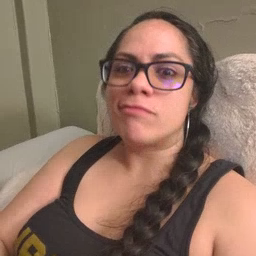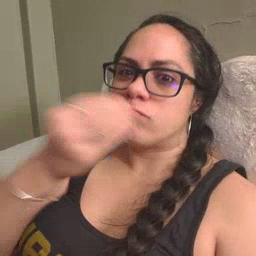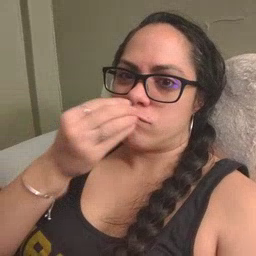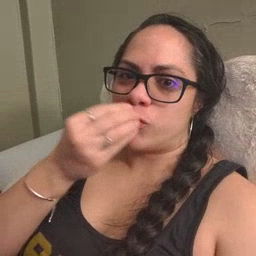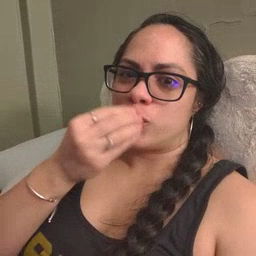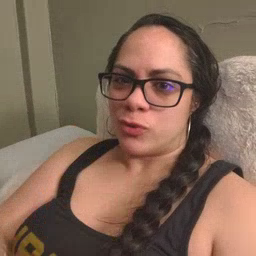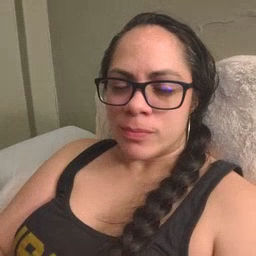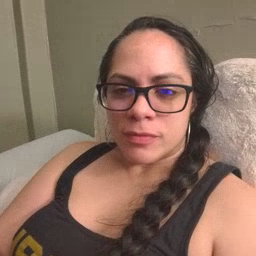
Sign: food